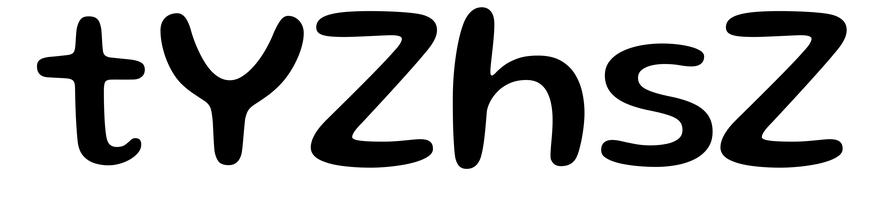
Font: Gluten_Regular